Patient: sex F, age 53
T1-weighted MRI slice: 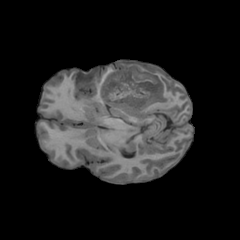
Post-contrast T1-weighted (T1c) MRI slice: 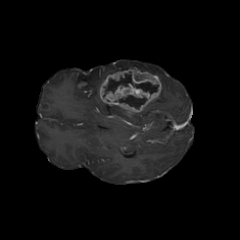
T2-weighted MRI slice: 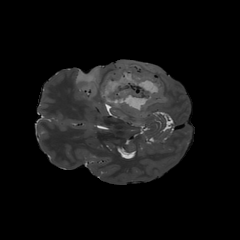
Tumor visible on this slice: yes
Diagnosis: Glioblastoma, IDH-wildtype
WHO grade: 4